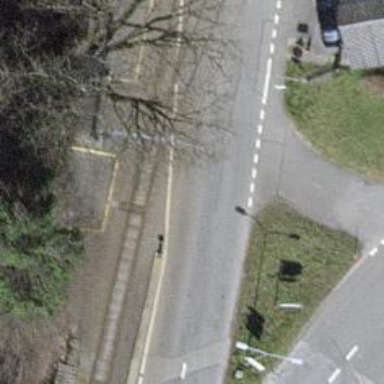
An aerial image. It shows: Asphalt road that is classified as tertiary link.